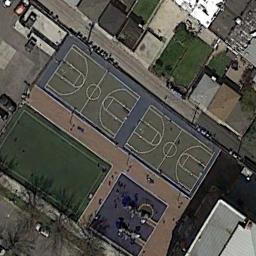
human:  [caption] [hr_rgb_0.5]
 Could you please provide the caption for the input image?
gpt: The basketball court and playground are around the buildings .

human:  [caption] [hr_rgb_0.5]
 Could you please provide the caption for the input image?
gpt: There are two identical basketball courts .

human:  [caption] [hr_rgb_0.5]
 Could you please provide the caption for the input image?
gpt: There are two basketball courts surrounded by many buildings .

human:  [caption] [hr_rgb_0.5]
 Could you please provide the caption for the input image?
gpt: Two basketball courts next to the lawn while some recreational facilities and some buildings beside .

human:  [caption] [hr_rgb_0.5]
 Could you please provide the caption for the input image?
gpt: Two basketball courts are beside the grass .